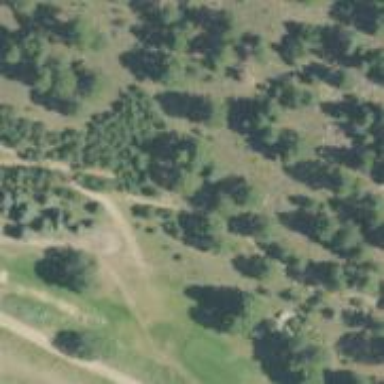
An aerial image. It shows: Path.